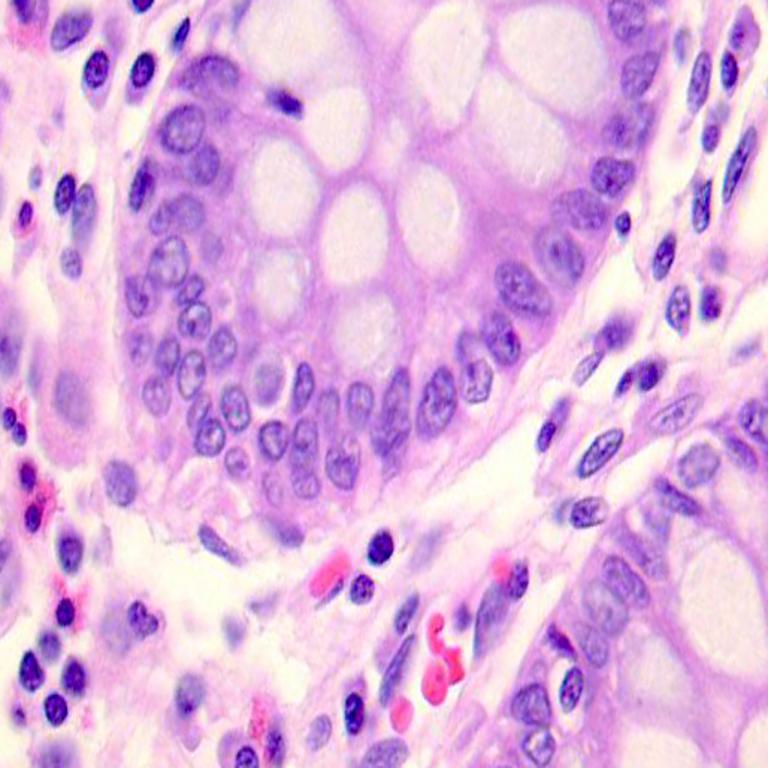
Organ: colon
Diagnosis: benign